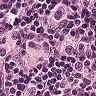
Metastatic tissue present: yes